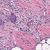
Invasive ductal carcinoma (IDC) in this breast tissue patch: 1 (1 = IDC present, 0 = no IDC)